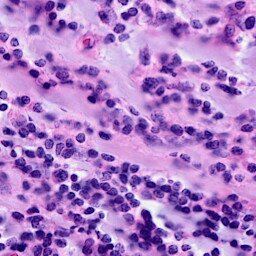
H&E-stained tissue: Breast